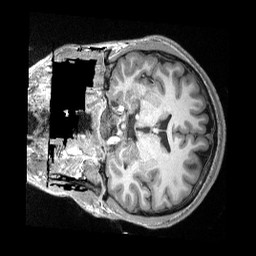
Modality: T1w
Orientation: coronal
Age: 19
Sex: male